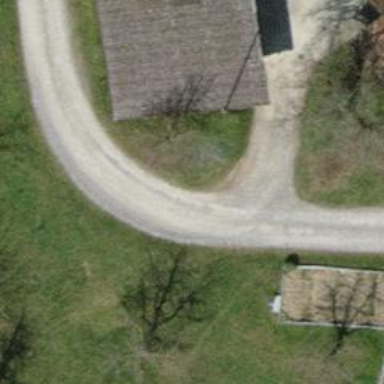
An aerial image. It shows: Grade2 unpaved driveway.